Question: I am using this simple code in my view.php. The div is aligned horizontally correctly, but it aligns vertically in print.
'''
<div class="row">
<div class="col-lg-6">
<div class="col-lg-7" style="padding:5px;box-sizing: border-box;border: 1px solid #ddd;background-color:#f9f9f9">
<b>Patient Name:</b> <?= $model->patient_name ?>
</div>
<div class="col-lg-5" style="padding:5px;box-sizing: border-box;border: 1px solid #ddd;background-color:#f9f9f9">
<b> Auth. No.:</b> <?= $model->authorisation_number ?>
</div></div> </div>
'''
I want these div to align horizontally in print as well. I am not using any custom print.css for this page.

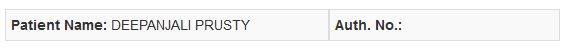
Answer: Ok I found the answer-
I need to use '<div class=col-xs-*>' in place of '<div class = col-lg-*>' that mostly achieves what I am looking for.
I welcome if there is any better workaround.
Thanks.